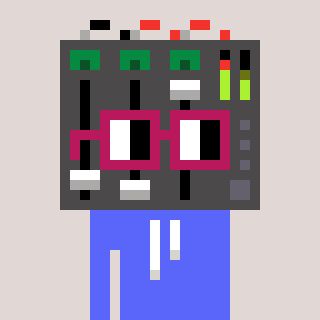
a pixel art character with square dark red glasses, a mixer-shaped head and a purple-colored body on a warm background